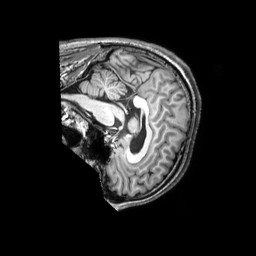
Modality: T1w
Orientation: sagittal
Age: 56
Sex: male
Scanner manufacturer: philips
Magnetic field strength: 3 T
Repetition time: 0.009896 s
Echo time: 0.004603 s